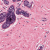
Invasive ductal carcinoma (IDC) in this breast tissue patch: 0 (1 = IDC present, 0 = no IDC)